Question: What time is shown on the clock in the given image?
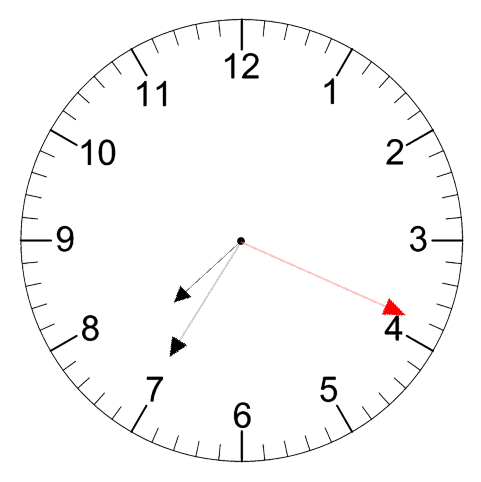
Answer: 07:35:19